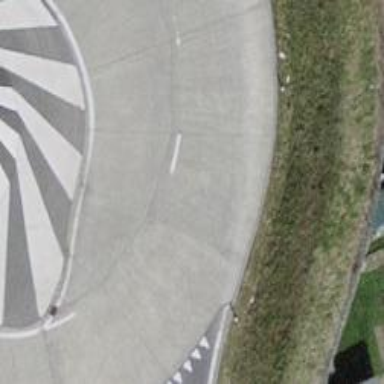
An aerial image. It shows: Asphalt road classified as primary highway with roundabout junction. There are no sidewalks along the road.